Question: I have the following tables and relevant attributes:
'''
Survey:
SurveyID int,
SurveyTitle nvarchar(50)
SurveyQuestions
QuestionId int,
SurveyId fk from Survey table
Question nvarchar(100)
QuestionOrder int (eg: 1,2,3)
AnswerType char(1) (M. for Multiple choice answers like Checkbox, S for single like radiobuttion, T for Free Text
SurveyChoices
ChoiceId int
QuestionId int fk from SurveyQuestions
Choice nvarchar(255) (eg: Choices for each question entered by Admin
IsCorrect bit (1 for Correct choice, 0 for incorrect choice.
SurveyAnswers
AnswerId int
ChoiceId int fk from SurveyChoices
QuetionId int fk from SurveyQuestions
ChoiceText nvarchar(2000) (For FreeText)
'''
Here is what my need is.
We would like to display a question for EACH survey, followed by User's choice and finally, the correct Answer or Answers.
Users can check more than 1 multiple Choice Answers (checkboxes)
So, the layout should be something like:
'''
Question Your Choice Correct Answer(s)
How many days in a year? 365 365
Tom Cruise Starred in
what movies? Check all that apply Rain Man Rain Man
Risky Business Risky Business
Mission Possible Mission Impossible
'''
You can actually see the sql schema on fiddle
<URL>
Courtesy Steve Ford. Thanks again Steve.
My attempted query is below:
'''
SELECT DISTINCT SQ.question, SC.Choice As CorrectAnswer
FROM surveyquestions AS SQ
INNER JOIN surveychoices AS SC ON SQ.QuestionID = SC.QuestionID
INNER JOIN surveyanswers AS SA ON SA.QuestionID = SQ.QuestionID AND SC.choiceId = SA.choiceId AND SA.username = 'John.Doe'
WHERE SQ.SurveyID = 10
'''
The questions appear to be correct.
Correct answers are not entirely correct because if more than one choices are correct as in the case of Tom Cruise movies, all of them are not getting displayed.
We would like to display all of the correct answers per question.
Finally, I can't figure out a way to display user's choices.
Your expert assistance is greatly appreciated.

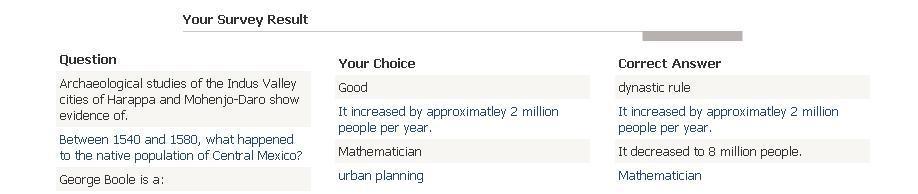
Answer: I think essentially you want to <URL> the correct choices and the given answers seperately then join to the question
something like this
'''
WITH CorrectChoices AS
(
SELECT QuestionID, LEFT(CorrectChoice , LEN(CorrectChoice )-1) AS Choice
FROM SurveyChoices AS extern
CROSS APPLY
(
SELECT Choice + ', '
FROM SurveyChoices AS intern
WHERE extern.QuestionID = intern.QuestionID
AND intern.IsCorrect=1
ORDER BY Choice
FOR XML PATH('')
) pre_trimmed (CorrectChoice)
GROUP BY QuestionID, CorrectChoice
)
, Answer AS
(
SELECT QuestionID, UserName, LEFT(CorrectChoice , LEN(CorrectChoice )-1) AS Choice
FROM SurveyAnswers AS extern
CROSS APPLY
(
SELECT Choice + ', '
FROM SurveyAnswers intern
INNER JOIN SurveyChoices SC ON SC.QuestionId = intern.QuestionID
AND SC.ChoiceID = intern.ChoiceID
WHERE extern.QuestionID = intern.QuestionID
ORDER BY Choice
FOR XML PATH('')
) pre_trimmed (CorrectChoice)
GROUP BY QuestionID, UserName, CorrectChoice
)
SELECT SQ.Question, CC.Choice, A.Choice Answer,
CASE WHEN CC.Choice = A.Choice THEN 'Correct' ELSE 'Wrong' END
FROM SurveyQuestions SQ
LEFT JOIN CorrectChoices CC ON CC.QuestionID = SQ.QuestionID
LEFT JOIN Answer A ON A.QuestionID =SQ.QuestionID
WHERE SQ.SurveyID = 10
AND UserName='John Doe'
'''
<URL>